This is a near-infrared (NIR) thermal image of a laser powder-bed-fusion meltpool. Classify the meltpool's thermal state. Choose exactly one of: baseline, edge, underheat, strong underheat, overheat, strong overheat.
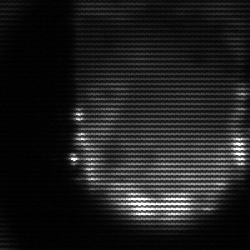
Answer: baseline